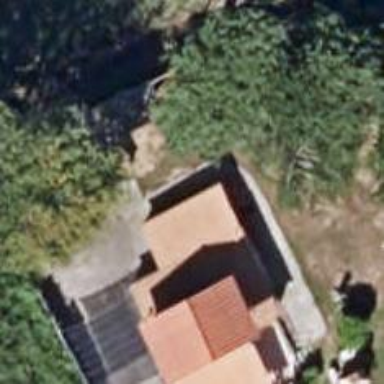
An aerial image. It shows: Simple and straightforward house.